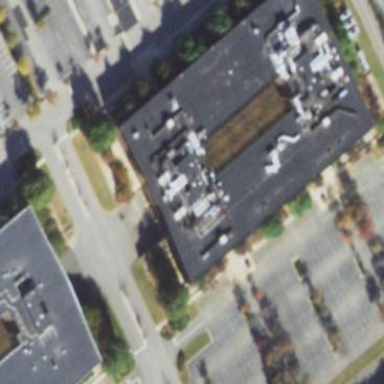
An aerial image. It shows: Commercial building.